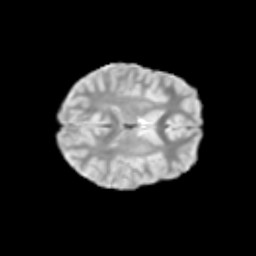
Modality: T2w
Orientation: axial
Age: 10
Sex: female
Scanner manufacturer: siemens
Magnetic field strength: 3 T
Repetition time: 3.8 s
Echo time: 0.07 s